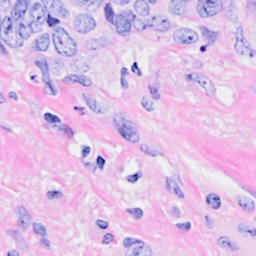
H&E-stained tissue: Breast